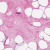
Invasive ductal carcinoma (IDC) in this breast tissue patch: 0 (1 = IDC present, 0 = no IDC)